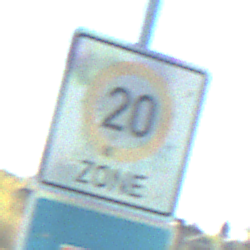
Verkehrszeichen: BeginnZone20
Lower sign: Sackgasse
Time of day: Midday
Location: Outdoor (Special)
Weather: PartlyCloudy
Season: NotSpecified
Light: Natural